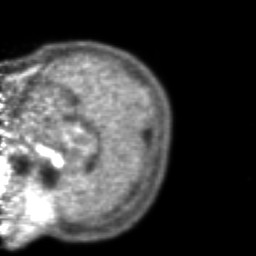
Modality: PET
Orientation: sagittal
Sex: female
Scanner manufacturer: ge